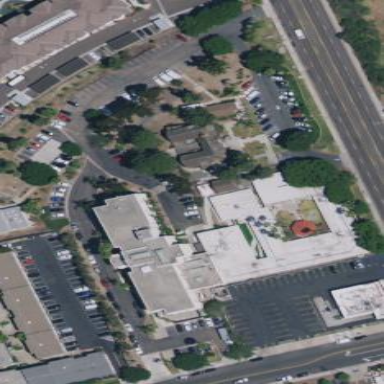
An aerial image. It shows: Healthcare facility identified as hospital.